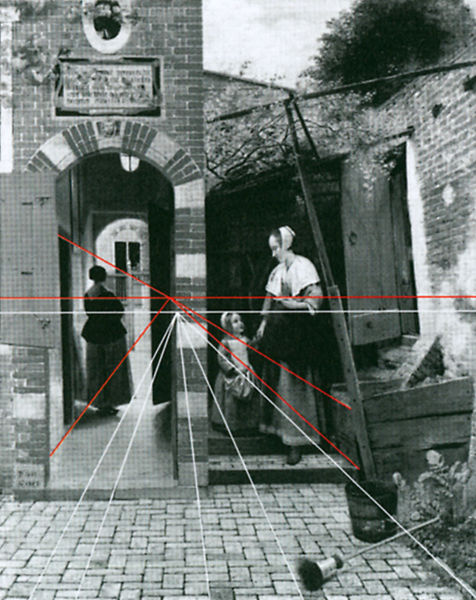
Titel: Diagramm von zwei Fluchtpunkten und Horizonten (Der Hof in Delft mit Frau und Kind)
Künstler: Pieter de Hooch
Institution: London, National Gallery
Schlagwörter: baum, blätter, hand, himmel, weiß, frauen, stadt, fenster, frau, holz, tür, rot, haube, steine, horizont, busch, kind, schrift, bogen, perspektive, pflaster, zwei, studie, linien, hof, seile, stufen, striche, tor, fluchtlinien, eingang, fugen, kiste, pinsel, kopie, kollage, fluchtpunkt, eimer, hilfslinien, gemalde, torgang, madchen, flege, flegen, eifer, einfluchtpunkt